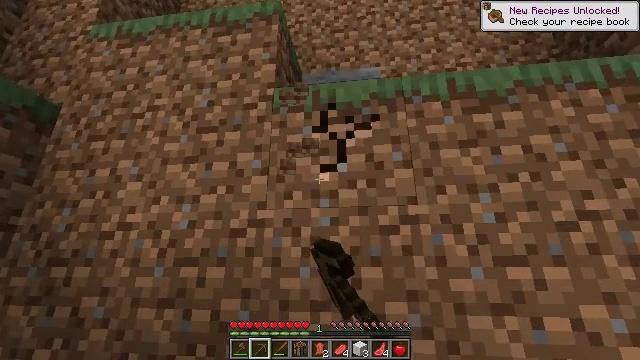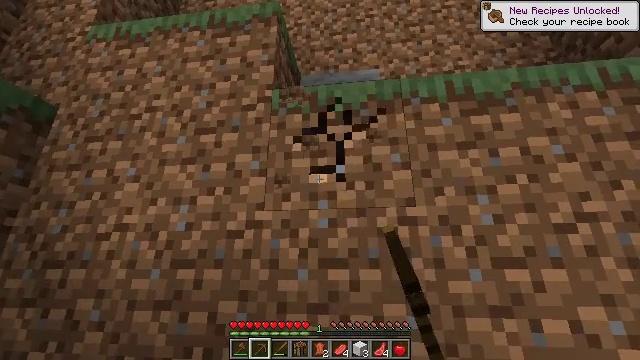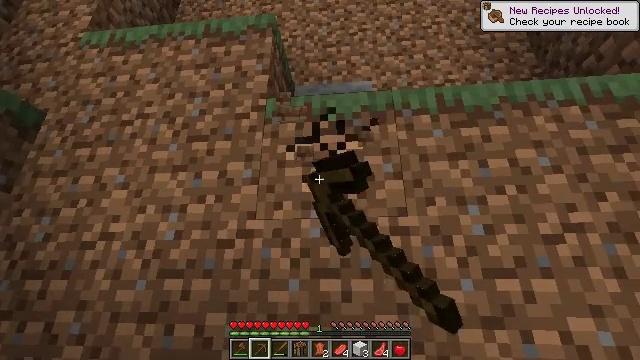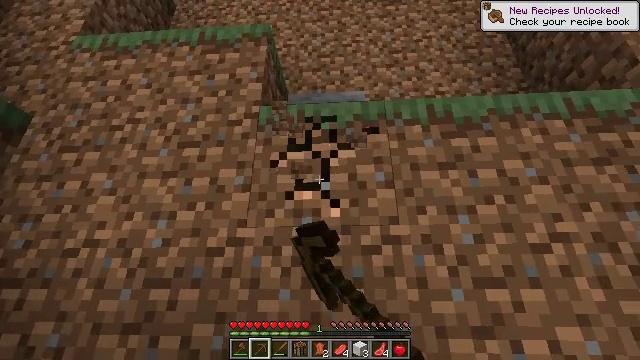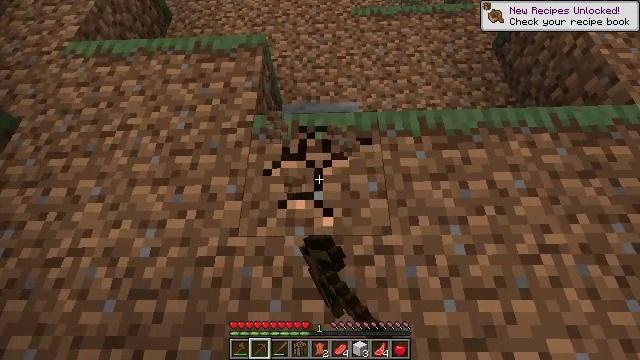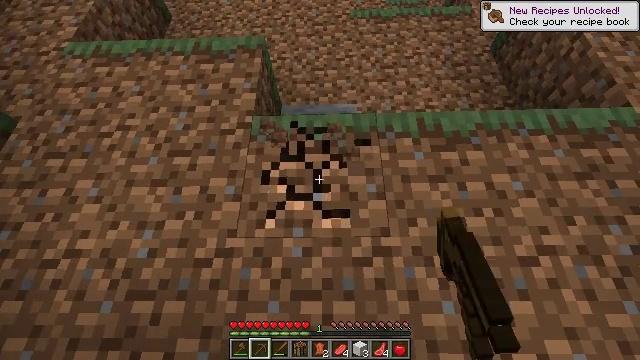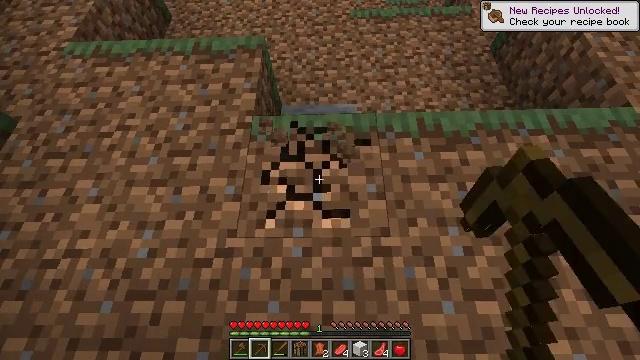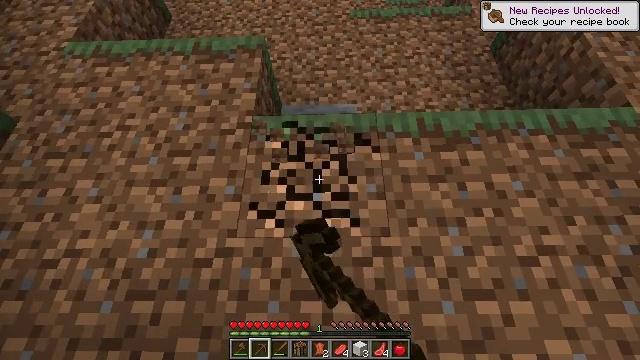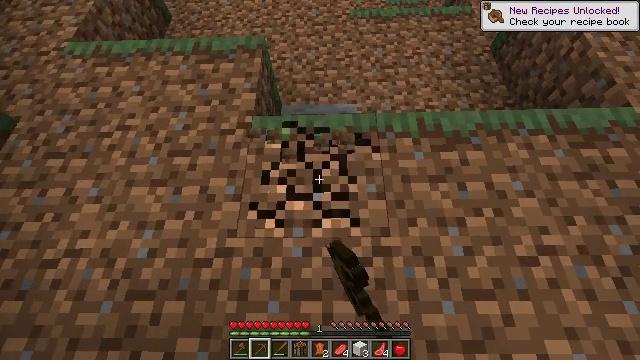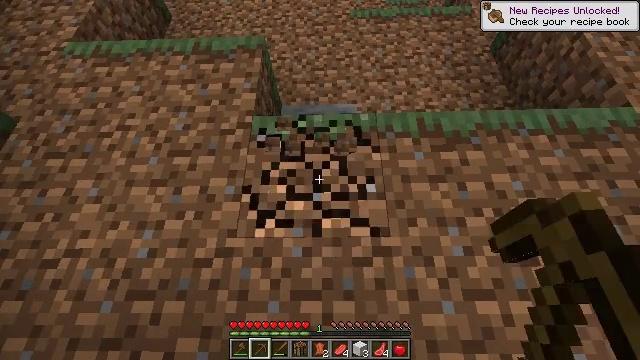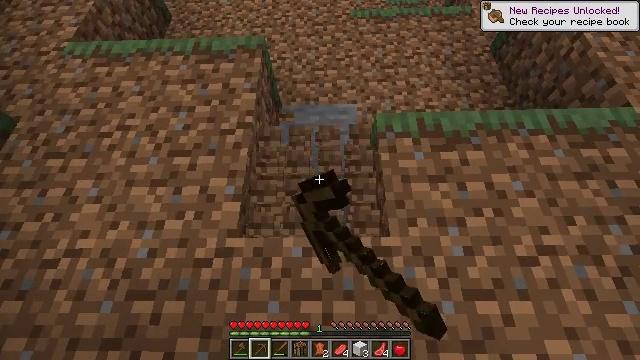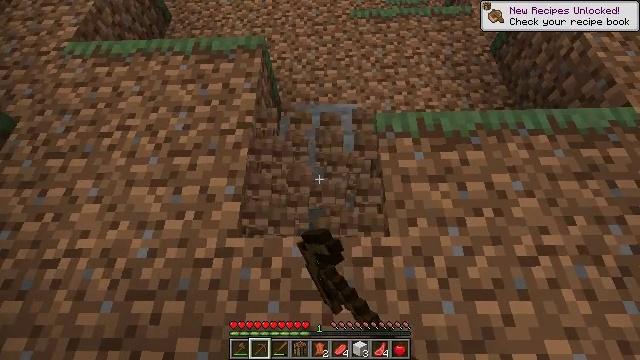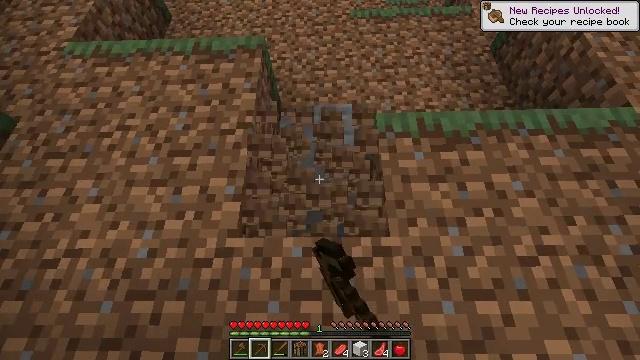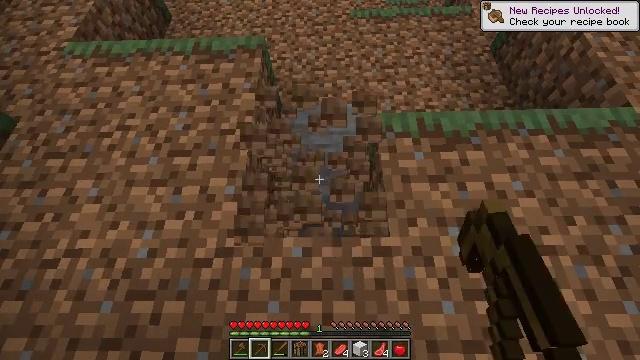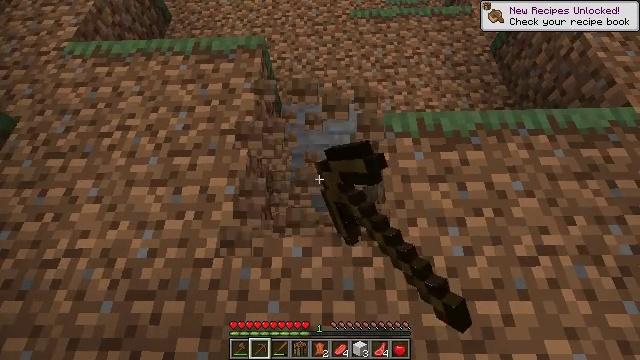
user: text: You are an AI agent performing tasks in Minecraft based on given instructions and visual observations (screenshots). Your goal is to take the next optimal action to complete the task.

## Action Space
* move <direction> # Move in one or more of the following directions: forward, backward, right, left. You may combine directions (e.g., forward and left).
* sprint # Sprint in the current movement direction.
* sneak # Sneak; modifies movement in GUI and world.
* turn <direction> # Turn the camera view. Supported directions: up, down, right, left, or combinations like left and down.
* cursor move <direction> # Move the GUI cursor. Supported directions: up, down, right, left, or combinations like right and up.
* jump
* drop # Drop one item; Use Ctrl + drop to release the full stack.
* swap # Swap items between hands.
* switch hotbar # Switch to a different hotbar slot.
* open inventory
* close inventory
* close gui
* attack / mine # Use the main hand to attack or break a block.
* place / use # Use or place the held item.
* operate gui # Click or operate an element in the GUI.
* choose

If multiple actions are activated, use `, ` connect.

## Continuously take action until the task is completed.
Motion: motion action
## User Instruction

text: Gather grass block for landscaping.
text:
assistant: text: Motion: attack / mine
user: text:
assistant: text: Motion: turn right and up, attack / mine
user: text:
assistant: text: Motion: turn right and up, attack / mine
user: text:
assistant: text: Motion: turn right and up, attack / mine
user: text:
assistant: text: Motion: attack / mine
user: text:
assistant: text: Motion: attack / mine
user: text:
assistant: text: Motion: attack / mine
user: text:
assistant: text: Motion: attack / mine
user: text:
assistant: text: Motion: attack / mine
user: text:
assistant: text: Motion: attack / mine
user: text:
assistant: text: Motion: attack / mine
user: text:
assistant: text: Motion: attack / mine
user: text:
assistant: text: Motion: attack / mine
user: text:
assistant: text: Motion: attack / mine
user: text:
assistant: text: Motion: attack / mine